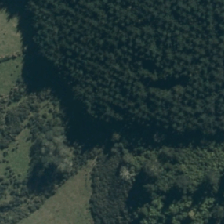
Land cover: grose_broom